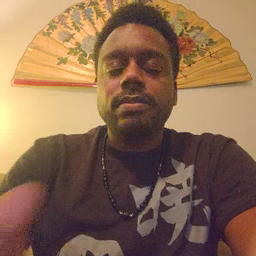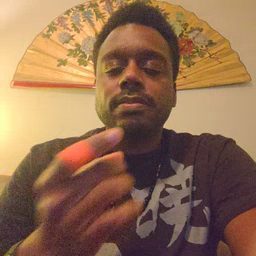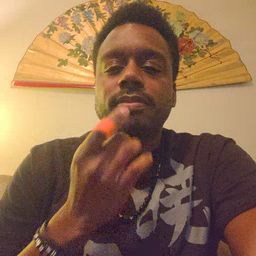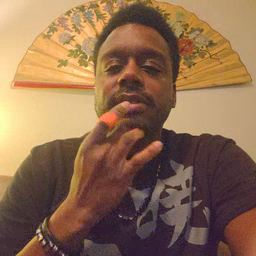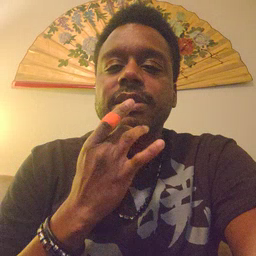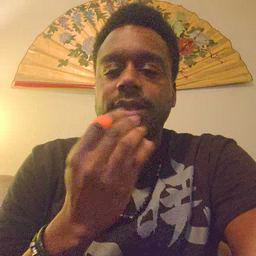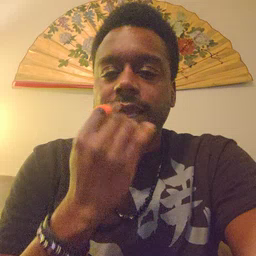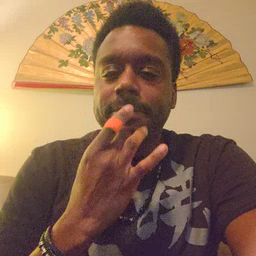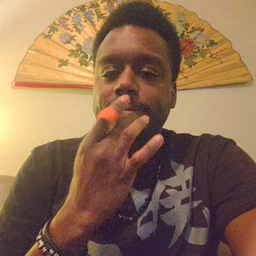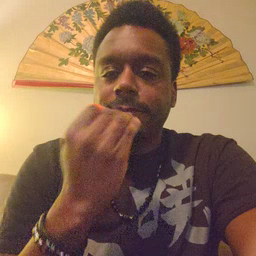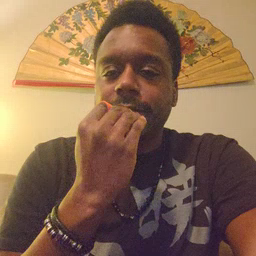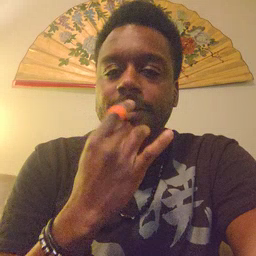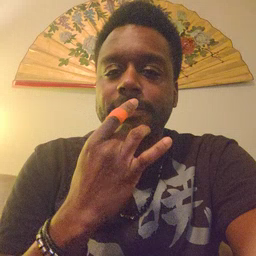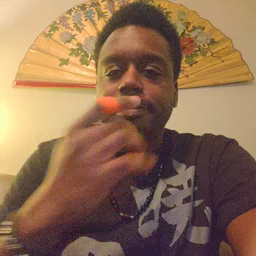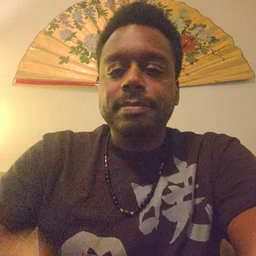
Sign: snack